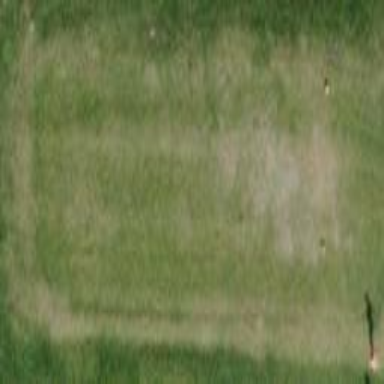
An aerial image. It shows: Grassy area designated as golf tee.